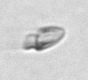
Label: Katodinium_or_Torodinium